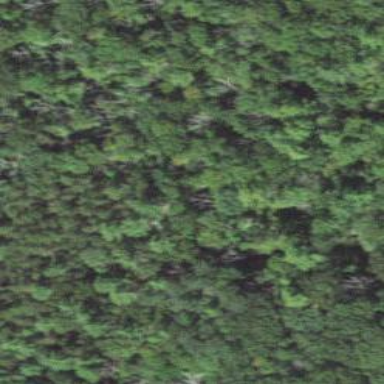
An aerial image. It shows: Mixed woodland area with various types of leaves.